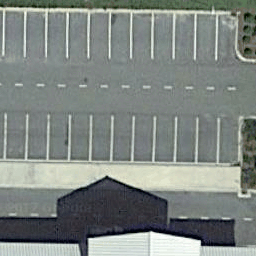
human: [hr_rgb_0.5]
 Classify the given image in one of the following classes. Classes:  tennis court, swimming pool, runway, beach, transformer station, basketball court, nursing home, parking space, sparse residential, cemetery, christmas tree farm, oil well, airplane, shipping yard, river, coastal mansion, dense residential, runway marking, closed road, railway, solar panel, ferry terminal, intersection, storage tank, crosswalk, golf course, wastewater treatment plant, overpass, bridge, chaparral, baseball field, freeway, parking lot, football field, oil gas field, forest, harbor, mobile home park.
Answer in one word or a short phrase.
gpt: parking space